Interaction volume radius: 5 \u00c5
Interaction volume height: 30 \u00c5
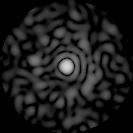
Disorder parameter: 0.8057